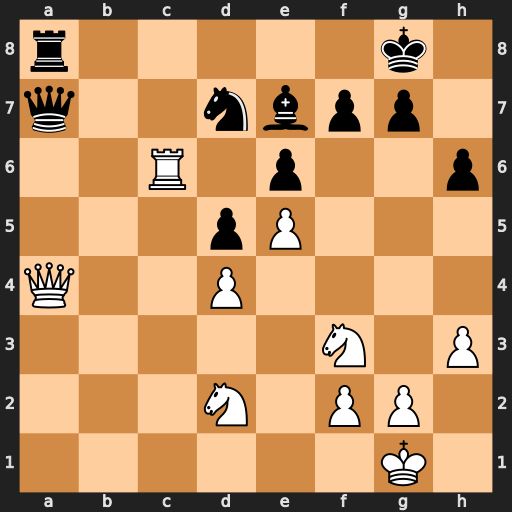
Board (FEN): r5k1/q2nbpp1/2R1p2p/3pP3/Q2P4/5N1P/3N1PP1/6K1
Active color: w
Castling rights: -
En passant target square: -
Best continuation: Rc8+ Rxc8 Qxa7